Field crop: tomato
Growth stage: 1
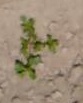
Species: portulaca